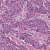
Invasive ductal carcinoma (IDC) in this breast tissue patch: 1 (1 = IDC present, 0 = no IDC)